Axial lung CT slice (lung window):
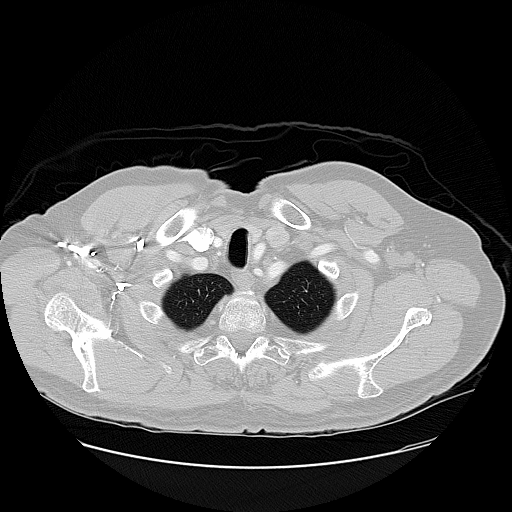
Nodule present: no